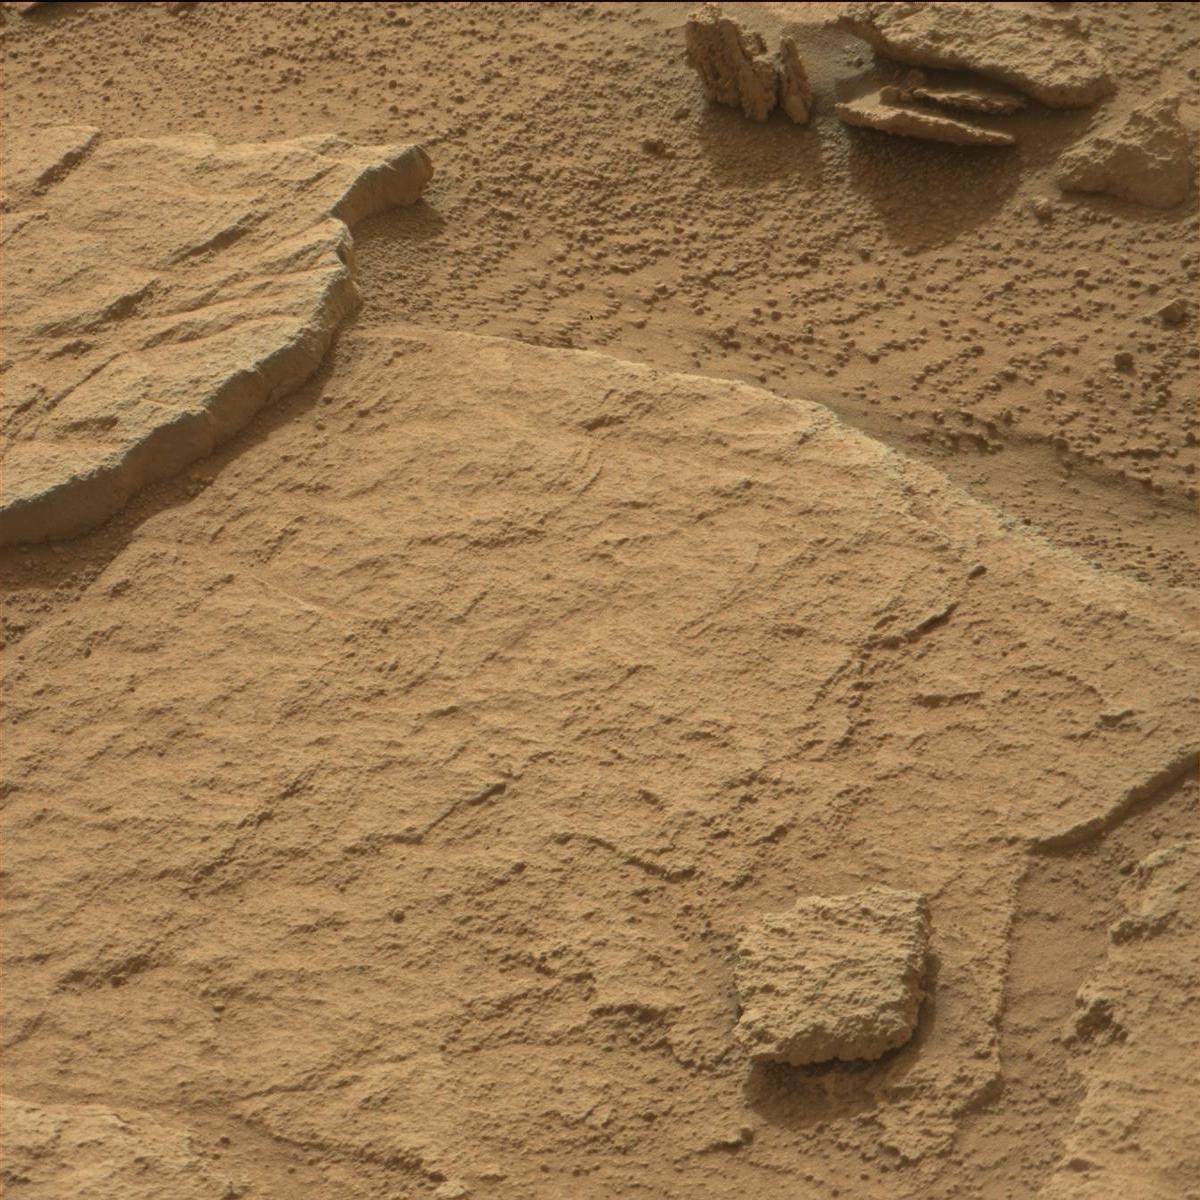
Terrain classes present: Bedrock, Rock, Sand / Soil